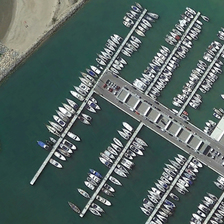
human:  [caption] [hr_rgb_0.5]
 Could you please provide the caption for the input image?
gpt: there is a broad road along the coast of the harbour .

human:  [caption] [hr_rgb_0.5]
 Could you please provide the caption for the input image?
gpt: many cars were parked on the pier .

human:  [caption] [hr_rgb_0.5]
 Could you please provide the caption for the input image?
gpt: there is a broad road along the coast of the harbour .

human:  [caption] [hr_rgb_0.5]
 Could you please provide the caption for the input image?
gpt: many cars were parked on the pier .

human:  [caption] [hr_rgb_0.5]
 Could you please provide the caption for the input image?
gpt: there is a broad road along the coast of the harbour .